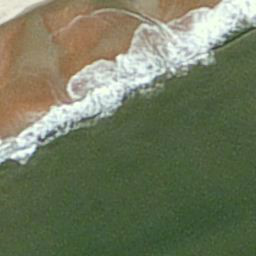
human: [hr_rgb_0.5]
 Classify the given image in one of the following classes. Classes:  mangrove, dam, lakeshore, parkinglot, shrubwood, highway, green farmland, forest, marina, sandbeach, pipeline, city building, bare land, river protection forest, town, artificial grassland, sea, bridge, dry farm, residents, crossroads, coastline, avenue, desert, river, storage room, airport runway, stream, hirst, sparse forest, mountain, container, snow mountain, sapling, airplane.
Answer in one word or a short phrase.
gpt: coastline